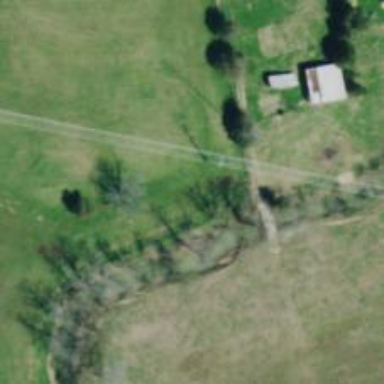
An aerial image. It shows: Power pole.